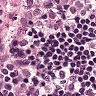
Metastatic tissue present: yes